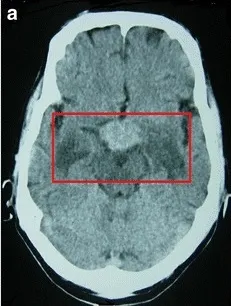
A; Non contrast CT images. Transverse section of the brain at the thalamic level. This image showed a high density mass-like lesion in the hypothalamus region with the surrounding hypodense area in the brain. This lesion was initially reported as a mass lesion/ hemorrhage with surrounding edema.
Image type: radiology (ct)